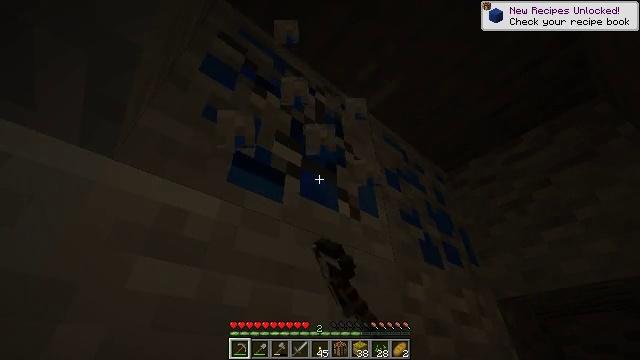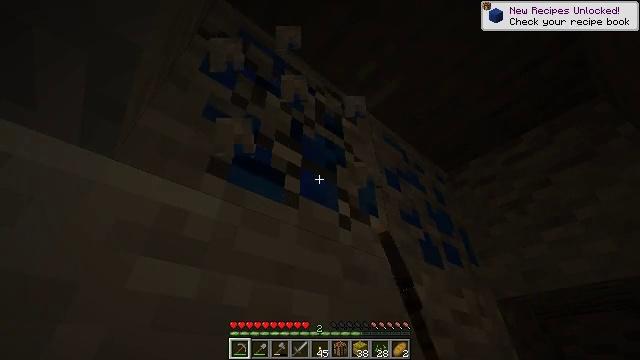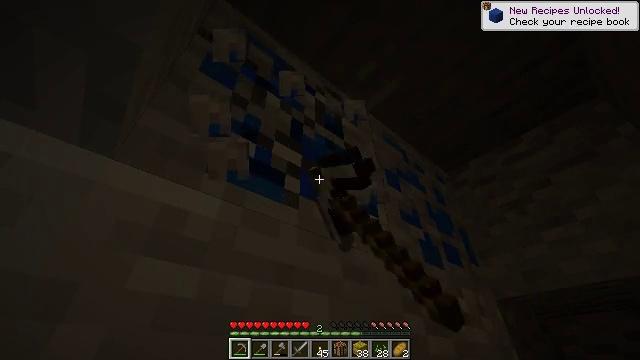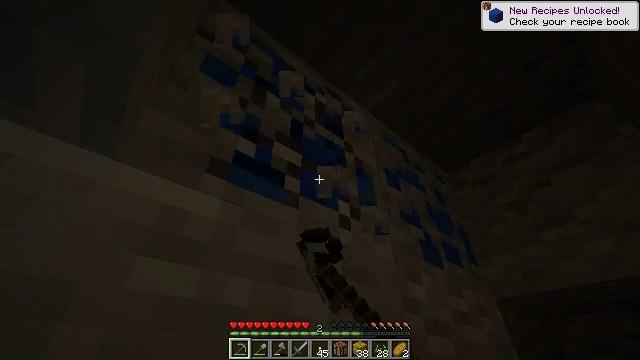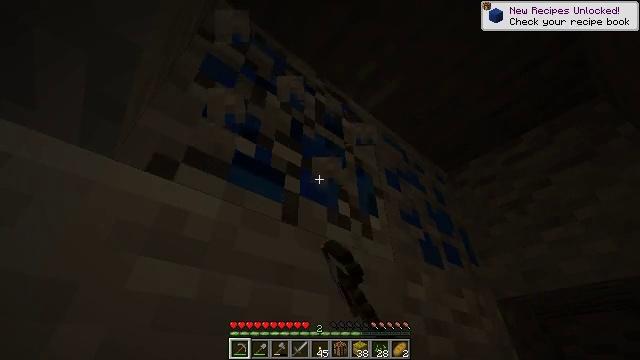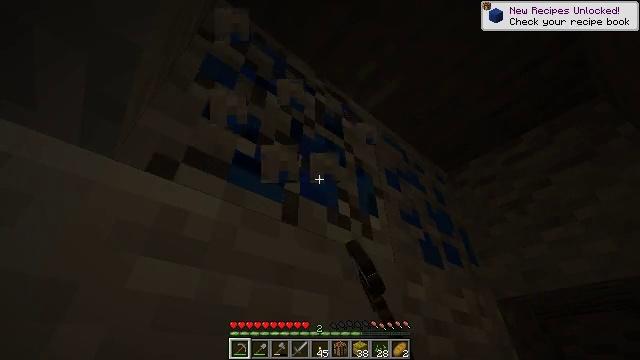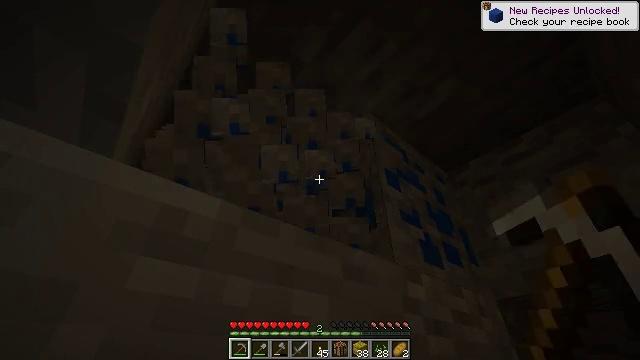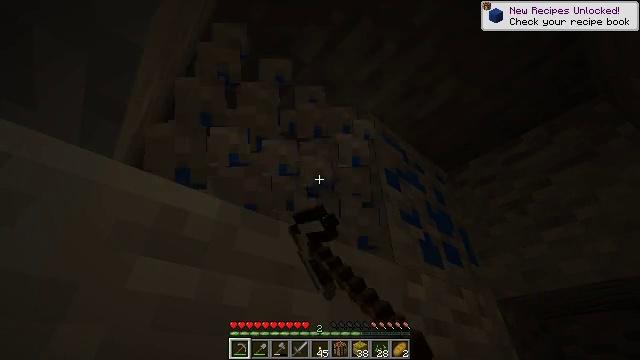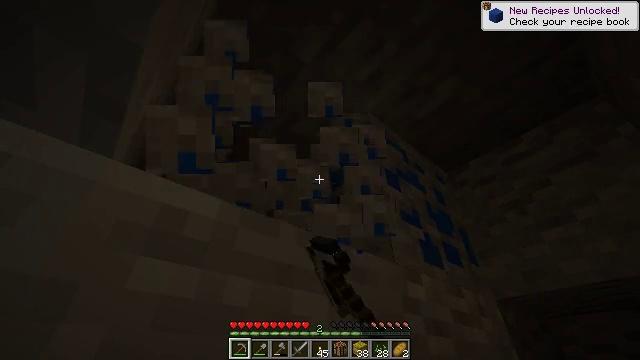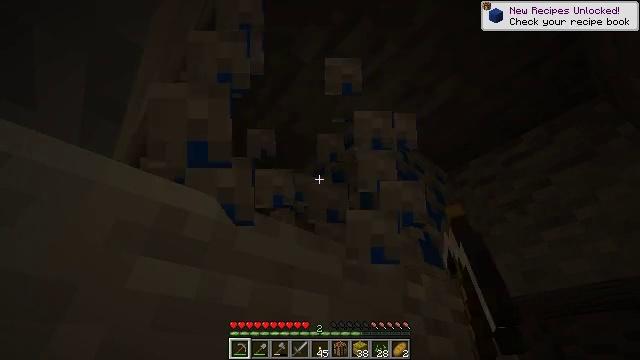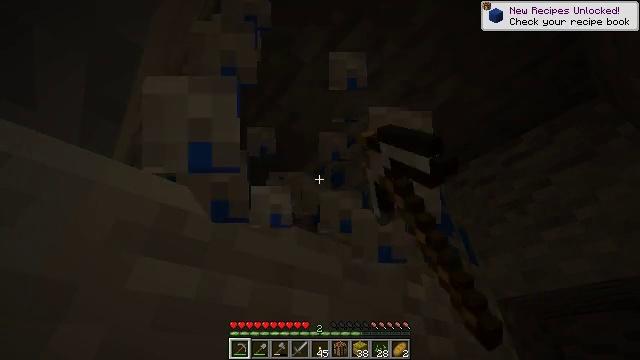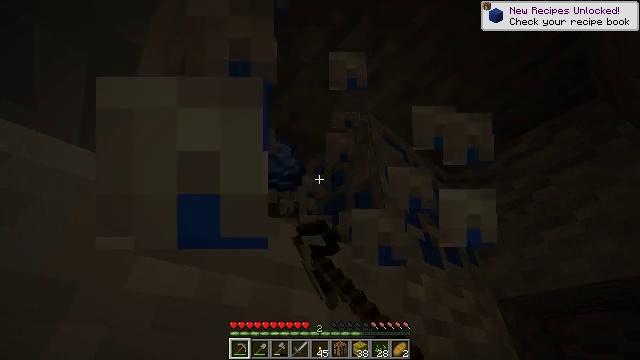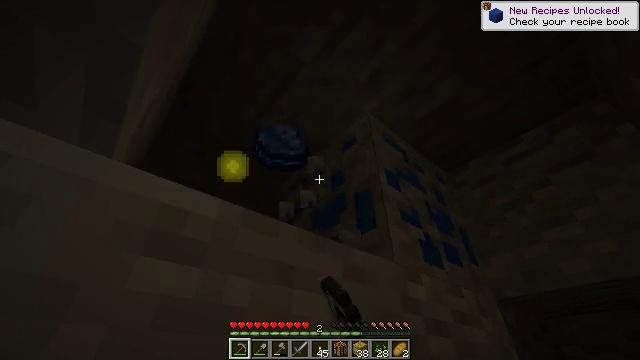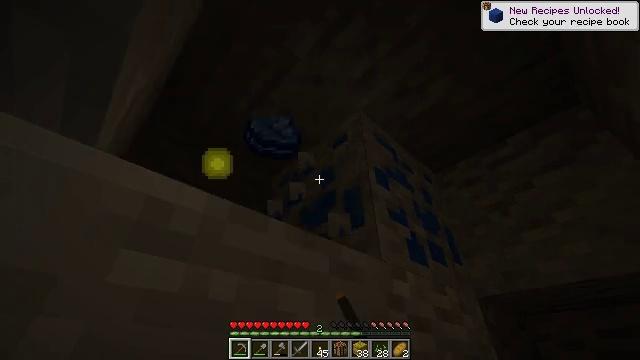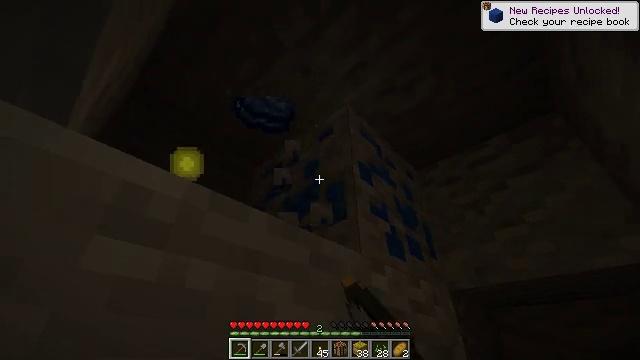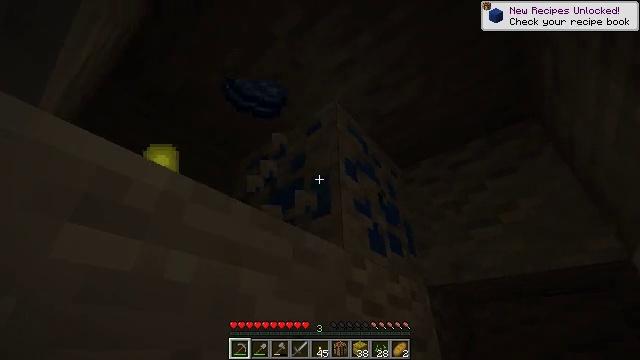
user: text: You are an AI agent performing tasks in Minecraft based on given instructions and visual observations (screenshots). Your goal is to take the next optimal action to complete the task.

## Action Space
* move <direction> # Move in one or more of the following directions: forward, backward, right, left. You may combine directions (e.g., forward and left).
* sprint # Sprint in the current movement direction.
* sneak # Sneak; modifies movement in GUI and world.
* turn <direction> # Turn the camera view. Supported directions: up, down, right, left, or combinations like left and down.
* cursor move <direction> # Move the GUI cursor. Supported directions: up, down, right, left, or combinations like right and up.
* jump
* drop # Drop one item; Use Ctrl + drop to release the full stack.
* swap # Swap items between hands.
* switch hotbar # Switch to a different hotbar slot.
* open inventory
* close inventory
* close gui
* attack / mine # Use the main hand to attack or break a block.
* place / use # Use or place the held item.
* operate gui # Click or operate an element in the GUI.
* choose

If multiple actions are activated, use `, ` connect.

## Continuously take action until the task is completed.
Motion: motion action
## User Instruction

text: Harvest lapis ore for blue dye.
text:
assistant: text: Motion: attack / mine
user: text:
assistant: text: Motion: attack / mine
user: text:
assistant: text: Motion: attack / mine
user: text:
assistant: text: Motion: attack / mine
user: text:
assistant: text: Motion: attack / mine
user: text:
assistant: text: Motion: attack / mine
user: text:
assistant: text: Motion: attack / mine
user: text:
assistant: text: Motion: attack / mine
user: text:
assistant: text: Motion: attack / mine
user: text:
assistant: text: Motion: attack / mine
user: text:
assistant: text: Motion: attack / mine
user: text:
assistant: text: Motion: attack / mine
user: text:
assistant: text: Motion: turn right, attack / mine
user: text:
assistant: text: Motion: turn right and down, attack / mine
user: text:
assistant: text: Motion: turn right and down, attack / mine
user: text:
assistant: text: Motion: turn right, attack / mine
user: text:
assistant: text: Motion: attack / mine
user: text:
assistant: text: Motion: attack / mine
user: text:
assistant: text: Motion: attack / mine
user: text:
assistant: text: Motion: attack / mine
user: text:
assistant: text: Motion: attack / mine
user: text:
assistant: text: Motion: attack / mine
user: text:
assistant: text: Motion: attack / mine
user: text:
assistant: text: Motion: attack / mine
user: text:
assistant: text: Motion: attack / mine
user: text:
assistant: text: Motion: attack / mine
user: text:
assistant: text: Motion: attack / mine
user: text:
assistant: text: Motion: attack / mine
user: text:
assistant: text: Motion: attack / mine
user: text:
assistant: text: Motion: attack / mine